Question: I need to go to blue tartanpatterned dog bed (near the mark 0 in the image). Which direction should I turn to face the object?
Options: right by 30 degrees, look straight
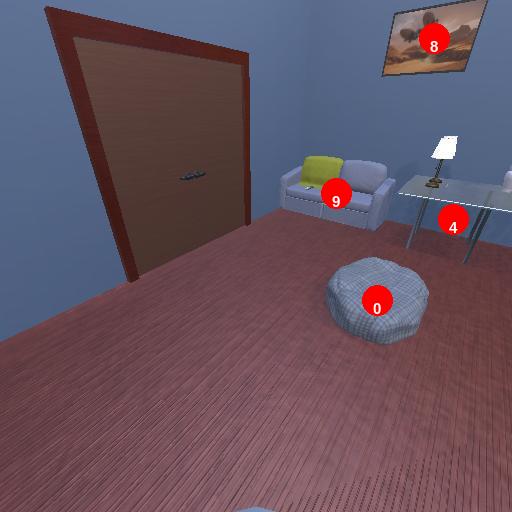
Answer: right by 30 degrees